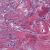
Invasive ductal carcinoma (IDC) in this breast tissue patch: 0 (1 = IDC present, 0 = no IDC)